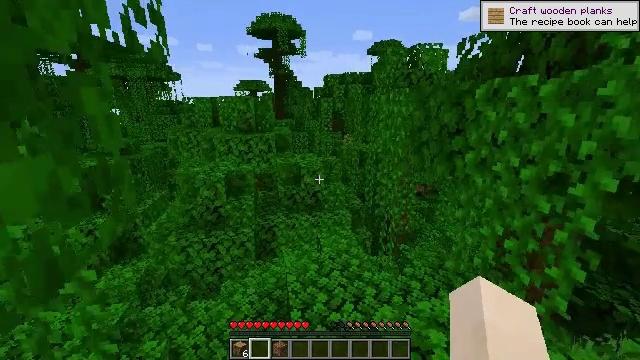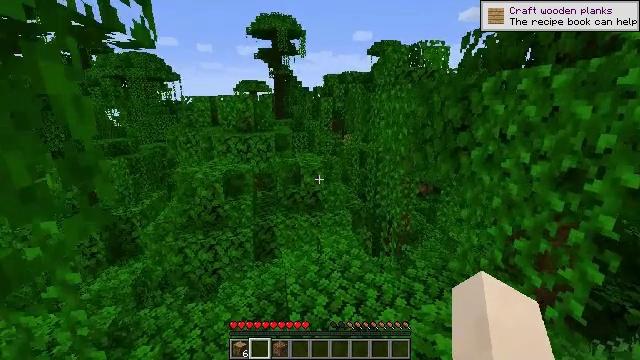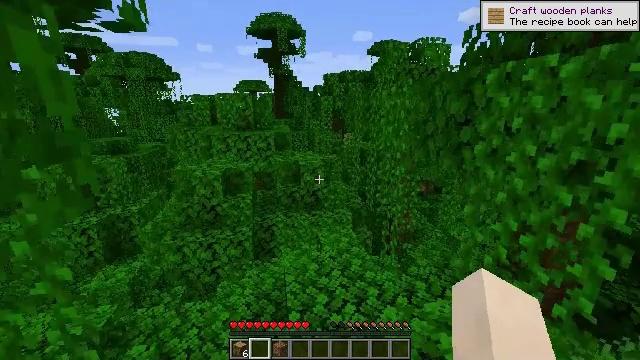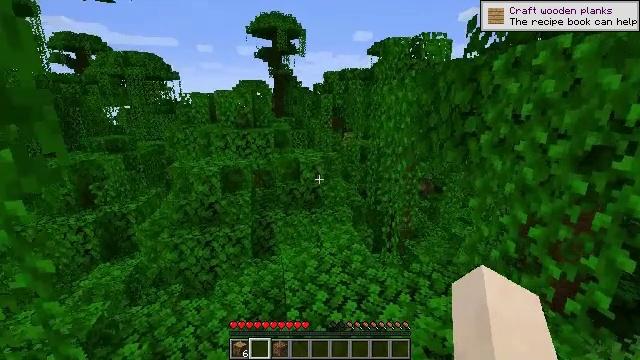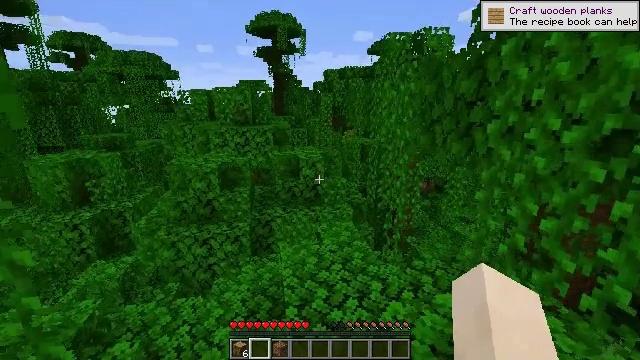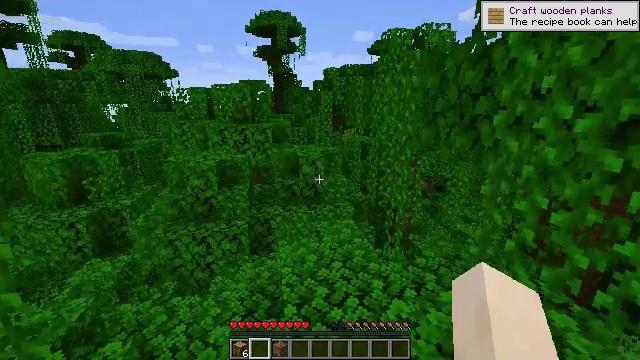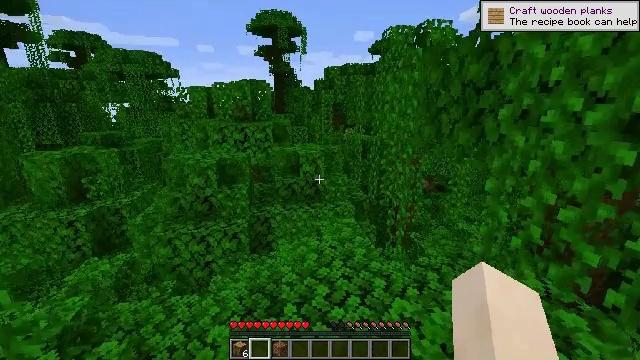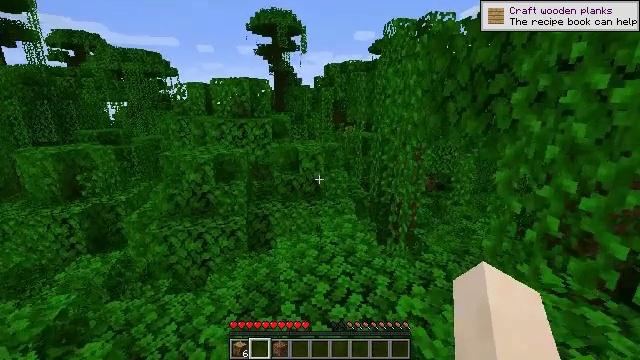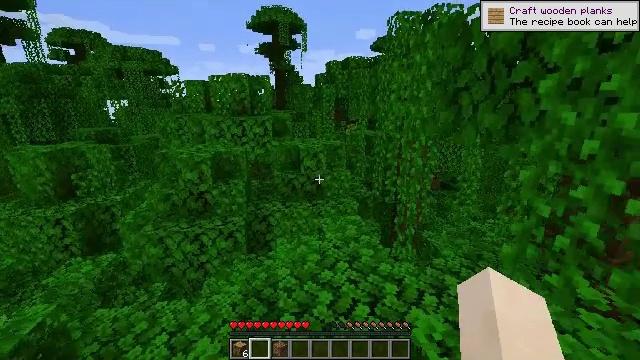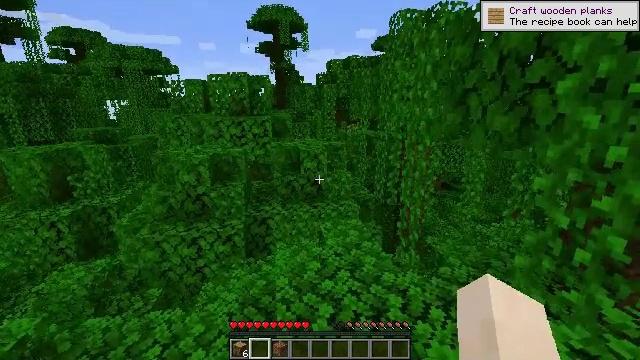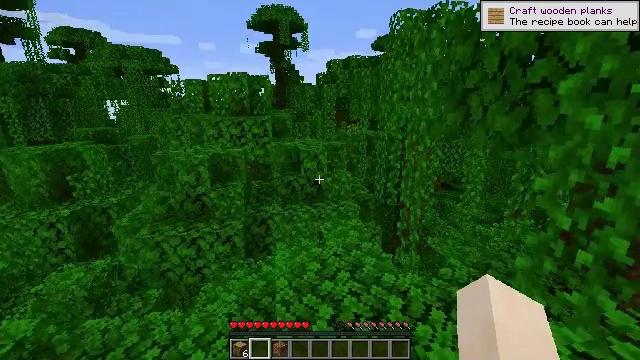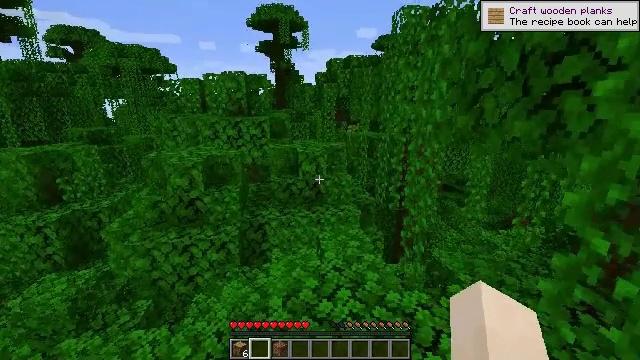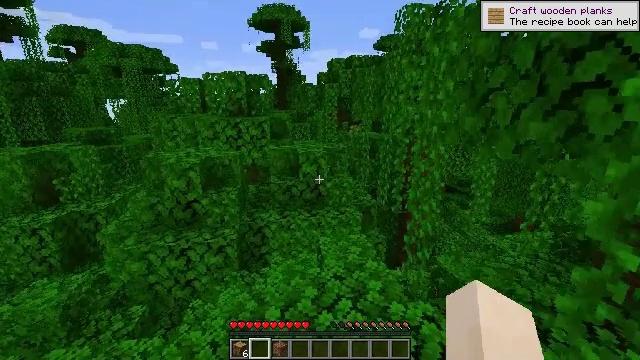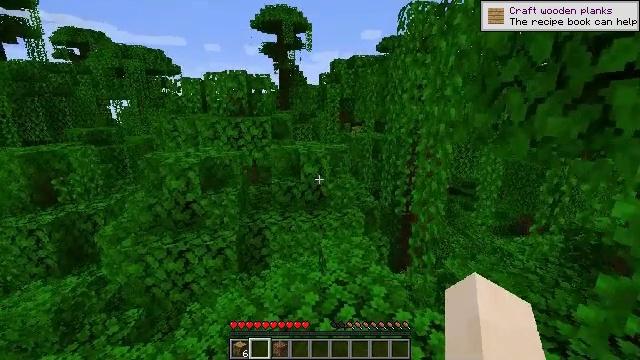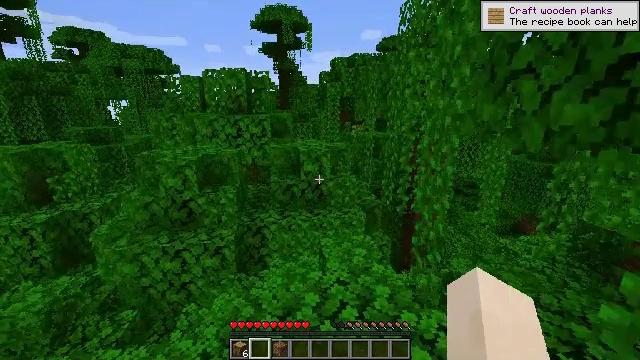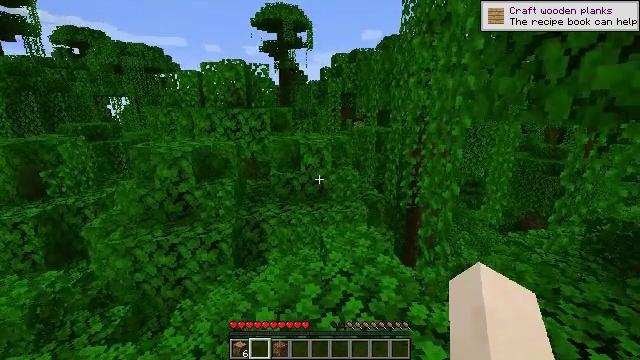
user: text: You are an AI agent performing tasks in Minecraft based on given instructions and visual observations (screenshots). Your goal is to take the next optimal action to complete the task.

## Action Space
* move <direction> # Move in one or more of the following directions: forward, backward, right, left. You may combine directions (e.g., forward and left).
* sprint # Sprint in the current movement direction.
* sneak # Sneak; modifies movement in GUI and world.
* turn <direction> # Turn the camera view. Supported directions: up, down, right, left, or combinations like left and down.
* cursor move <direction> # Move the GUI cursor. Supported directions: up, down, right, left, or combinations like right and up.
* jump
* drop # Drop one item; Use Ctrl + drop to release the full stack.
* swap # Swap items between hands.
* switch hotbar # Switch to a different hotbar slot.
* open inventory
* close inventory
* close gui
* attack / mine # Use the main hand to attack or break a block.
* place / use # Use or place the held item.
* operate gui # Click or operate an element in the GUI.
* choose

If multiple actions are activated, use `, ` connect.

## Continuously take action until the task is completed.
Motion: motion action
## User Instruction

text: Destroy the tripwire to deactivate the trap.
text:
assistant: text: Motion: move forward
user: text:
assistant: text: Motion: move forward
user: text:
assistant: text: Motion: move forward
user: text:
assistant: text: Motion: move forward
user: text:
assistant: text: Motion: move forward
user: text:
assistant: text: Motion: move forward
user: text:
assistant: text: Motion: move forward
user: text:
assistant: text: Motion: move forward
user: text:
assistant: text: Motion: move forward
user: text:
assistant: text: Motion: move forward
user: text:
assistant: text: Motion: move forward
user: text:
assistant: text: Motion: move forward
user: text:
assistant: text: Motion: move forward
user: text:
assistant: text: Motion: move forward
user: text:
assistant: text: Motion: move forward
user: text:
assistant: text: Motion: move forward
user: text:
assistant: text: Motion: move forward
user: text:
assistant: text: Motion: move forward
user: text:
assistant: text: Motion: move forward
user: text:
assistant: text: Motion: move forward
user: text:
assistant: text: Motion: move forward
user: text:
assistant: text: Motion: move forward
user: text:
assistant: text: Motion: move forward
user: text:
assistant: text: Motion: move forward
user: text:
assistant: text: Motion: move forward, turn right
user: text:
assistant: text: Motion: move forward
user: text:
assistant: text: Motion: move forward and move right
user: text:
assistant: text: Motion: move forward and move right
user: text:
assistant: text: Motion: move forward, turn left and down
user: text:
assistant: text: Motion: move forward, turn left